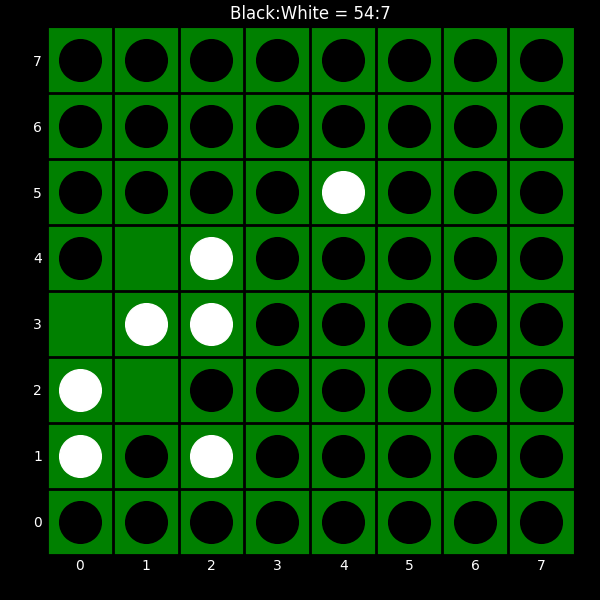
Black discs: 54
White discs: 7